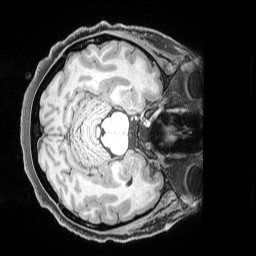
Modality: T1w
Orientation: axial
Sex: female
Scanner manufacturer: siemens
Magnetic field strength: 3 T
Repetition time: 2.53 s
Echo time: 0.00169 s